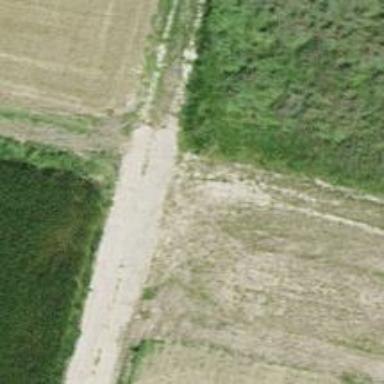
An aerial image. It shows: Grass track with grade4 surface.